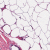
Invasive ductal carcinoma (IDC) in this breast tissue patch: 0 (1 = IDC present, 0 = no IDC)